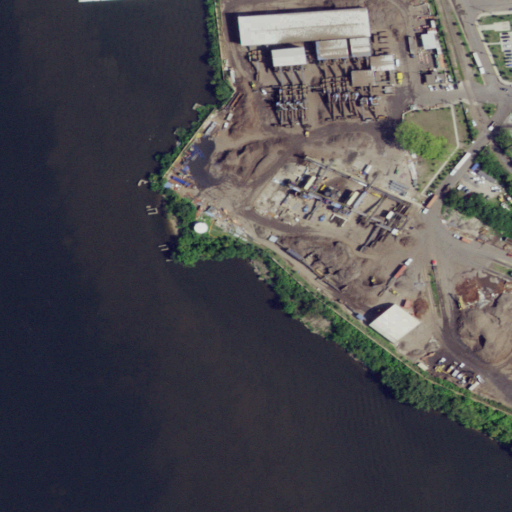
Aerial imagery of cape in New Jersey named Kaighn Point containing open water, high intensity development, medium intensity development, low intensity development, and herbaceous wetlands